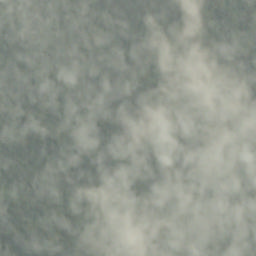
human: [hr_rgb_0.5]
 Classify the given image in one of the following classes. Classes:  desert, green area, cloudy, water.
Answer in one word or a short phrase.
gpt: cloudy